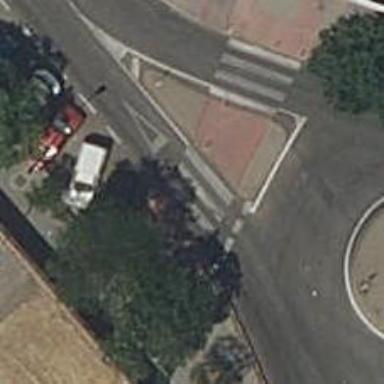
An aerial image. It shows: Footway surfaced with paving stones.